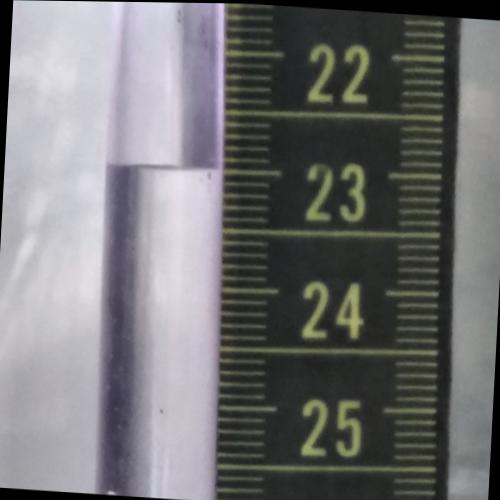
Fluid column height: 23.0 cm